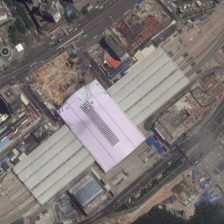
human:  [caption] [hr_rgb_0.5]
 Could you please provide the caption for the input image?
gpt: there is a railway station at a t junction with white awnings on the railways .

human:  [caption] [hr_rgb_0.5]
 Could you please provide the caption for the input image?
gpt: this railway station building has grey rings and a pink roof in the middle .

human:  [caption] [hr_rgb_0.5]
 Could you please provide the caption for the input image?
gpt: there is a railway station at a t junction with white awnings on the railways .

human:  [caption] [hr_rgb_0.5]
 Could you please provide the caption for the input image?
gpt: two rectangles consist the roof of the station .

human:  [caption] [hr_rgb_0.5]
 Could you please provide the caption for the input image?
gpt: many buildings and some green trees are in two sides of a railway station .